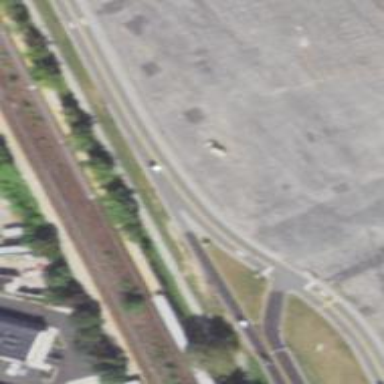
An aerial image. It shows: Platform with shelter for public transport. It is railway platform.